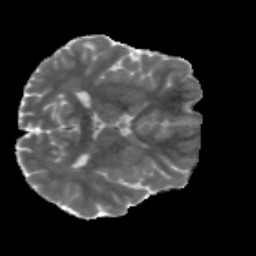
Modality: MD
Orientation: axial
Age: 23
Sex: male
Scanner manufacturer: siemens
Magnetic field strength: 3 T
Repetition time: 3.5 s
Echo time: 0.086 s